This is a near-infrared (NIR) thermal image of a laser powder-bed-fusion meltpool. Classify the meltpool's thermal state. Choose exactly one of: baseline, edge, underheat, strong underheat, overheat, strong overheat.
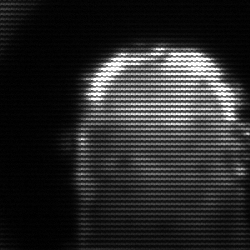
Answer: baseline